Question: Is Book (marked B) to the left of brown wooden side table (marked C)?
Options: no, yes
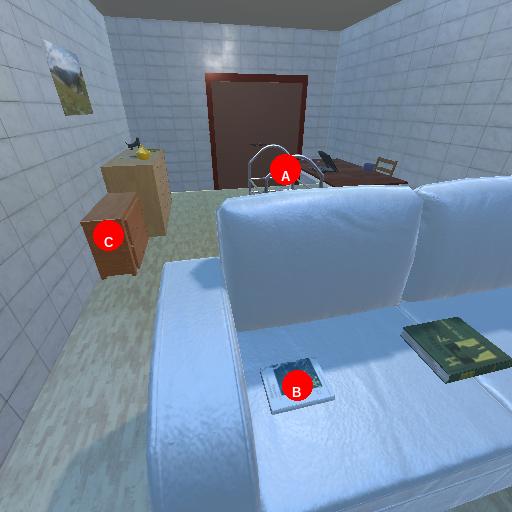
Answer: no